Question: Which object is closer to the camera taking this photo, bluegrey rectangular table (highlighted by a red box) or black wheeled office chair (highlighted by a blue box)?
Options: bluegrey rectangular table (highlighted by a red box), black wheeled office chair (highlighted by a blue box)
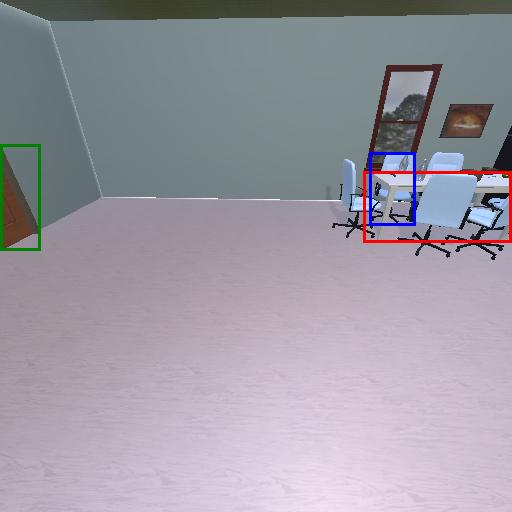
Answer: bluegrey rectangular table (highlighted by a red box)